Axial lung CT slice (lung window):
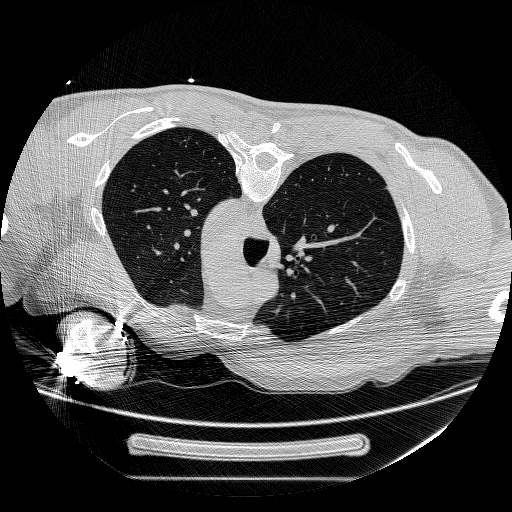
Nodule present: no